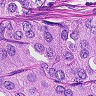
Metastatic tissue present: yes